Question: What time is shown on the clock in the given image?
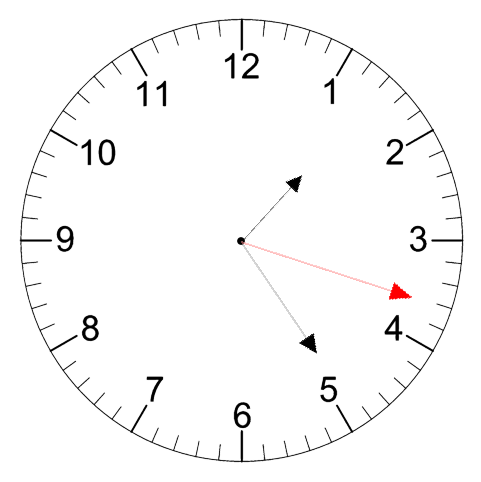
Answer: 01:24:18